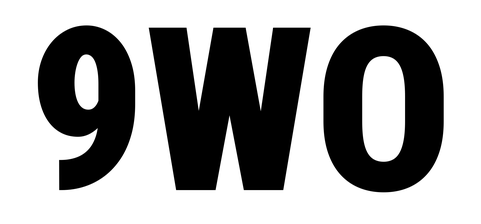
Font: Roboto_Condensed_Black